Question: How do I create circular UIView like Facebook messages.
Is it just a rectangle with rounded corners or a rectangle with a circular image in the center?
Here is the image view:

And here is the initWithStyle Code for the custom cell class:
'''
- (id)initWithStyle:(UITableViewCellStyle)style reuseIdentifier:(NSString *)reuseIdentifier
{
self = [super initWithStyle:style reuseIdentifier:reuseIdentifier];
if (self) {
// Initialization code
[self.userImage setBackgroundColor:[UIColor orangeColor]];
[self.userImage.layer setCornerRadius:32.0f];
}
return self;
}
'''
But I still get a rectangular imageview.
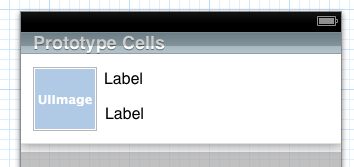
Answer: You have to modify the cornerRadius property on your view's layer. In order to get a circle, you should assign a corner radius equal to half of the views height/width. Here's a basic example:
'''
UIView *view = [[UIView alloc] initWithFrame:CGRectMake(100.0f, 100.0f, 120.0f, 120.0f)];
[view setBackgroundColor:[UIColor orangeColor]];
[view.layer setCornerRadius:60.0f];
[self.view addSubview:view];
'''